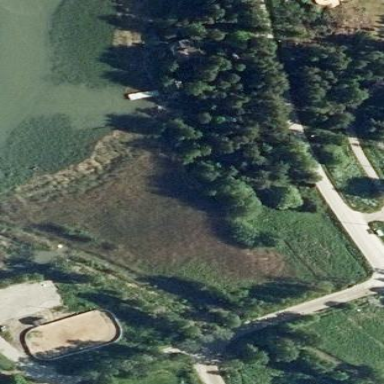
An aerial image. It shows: Reedbed in wetland area.